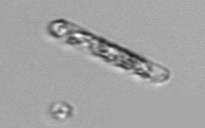
Label: Dactyliosolen_fragilissimus